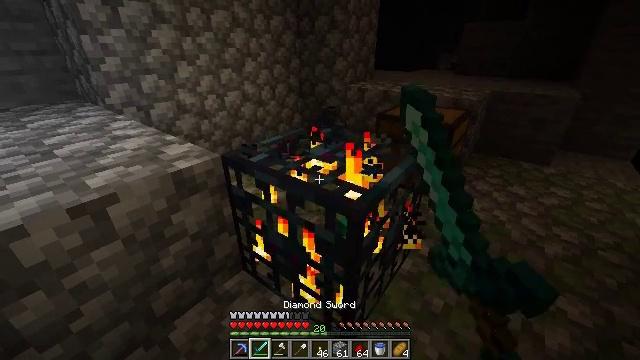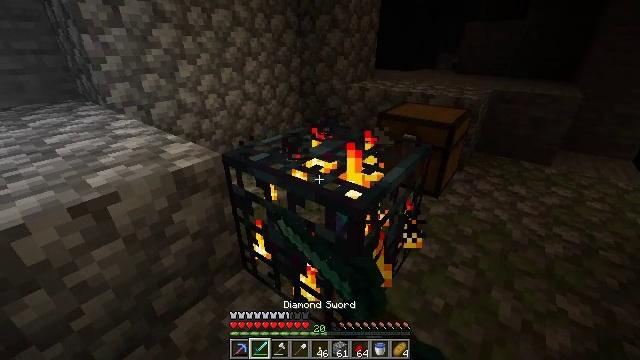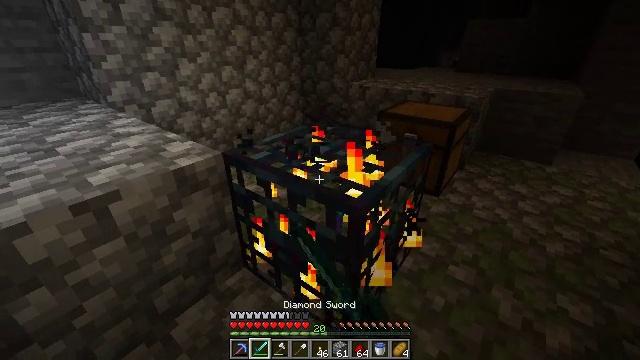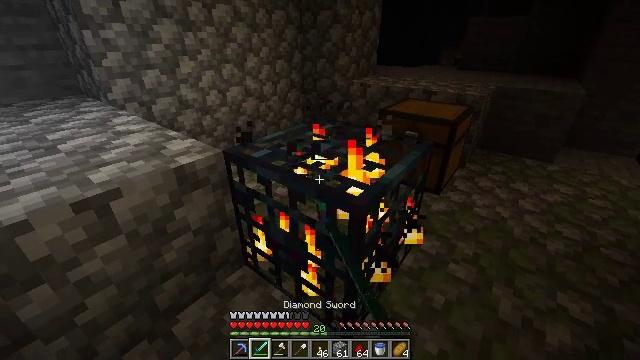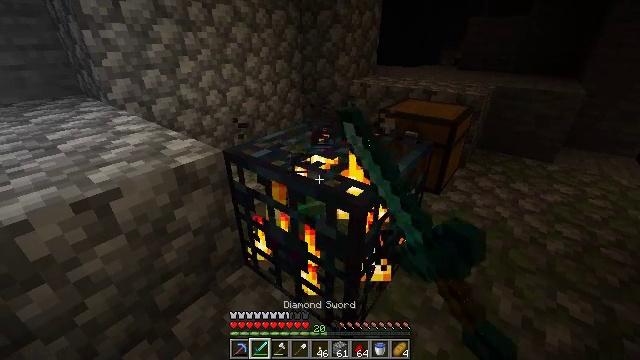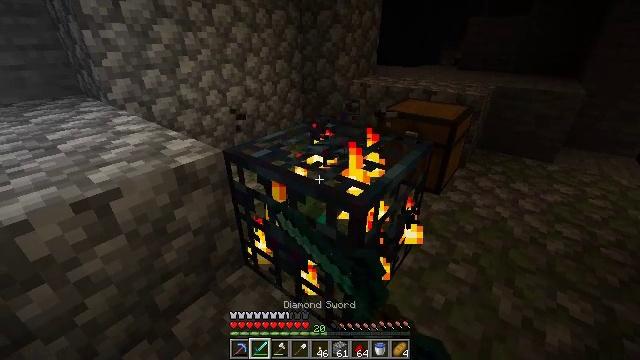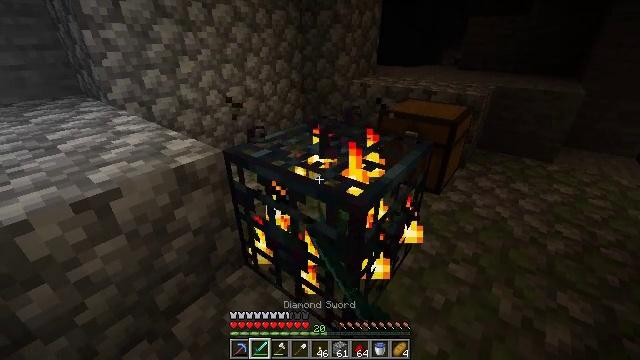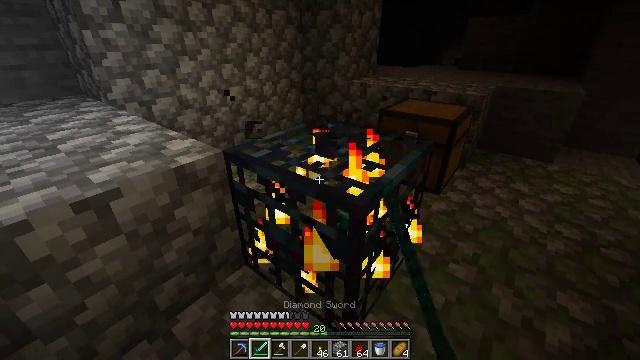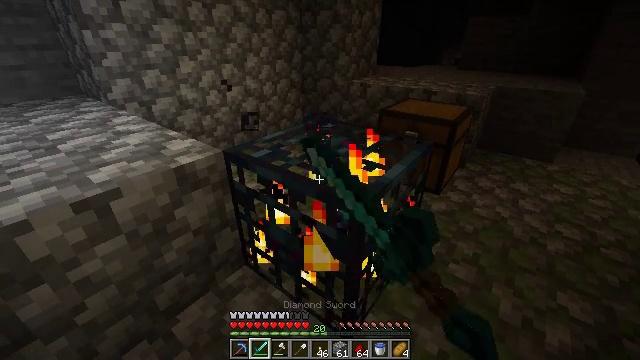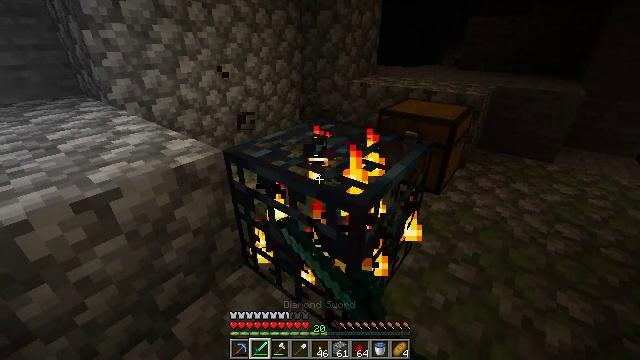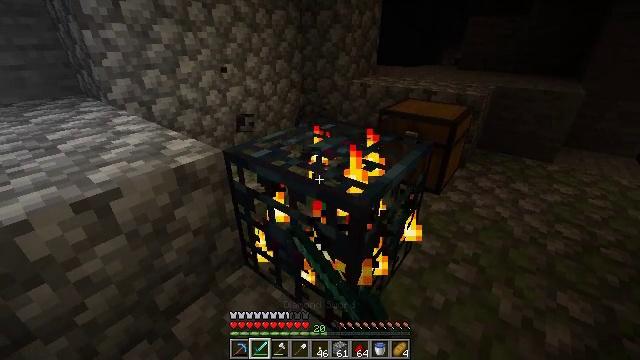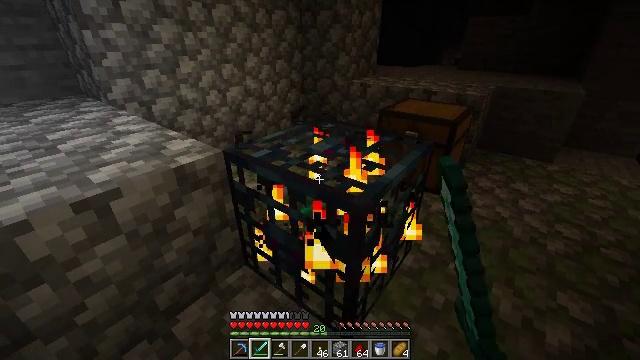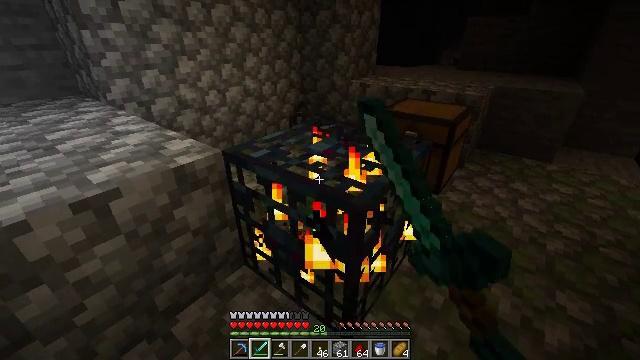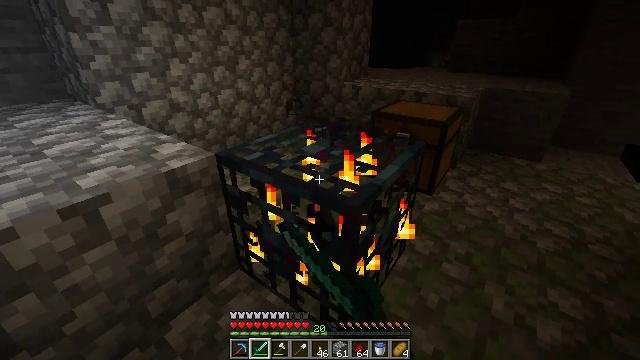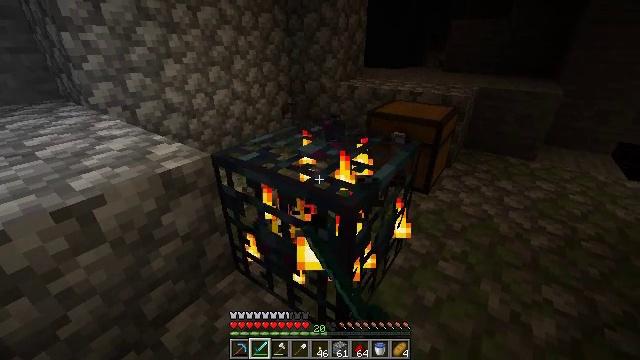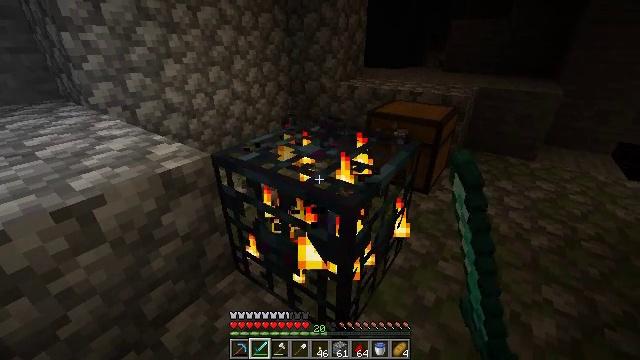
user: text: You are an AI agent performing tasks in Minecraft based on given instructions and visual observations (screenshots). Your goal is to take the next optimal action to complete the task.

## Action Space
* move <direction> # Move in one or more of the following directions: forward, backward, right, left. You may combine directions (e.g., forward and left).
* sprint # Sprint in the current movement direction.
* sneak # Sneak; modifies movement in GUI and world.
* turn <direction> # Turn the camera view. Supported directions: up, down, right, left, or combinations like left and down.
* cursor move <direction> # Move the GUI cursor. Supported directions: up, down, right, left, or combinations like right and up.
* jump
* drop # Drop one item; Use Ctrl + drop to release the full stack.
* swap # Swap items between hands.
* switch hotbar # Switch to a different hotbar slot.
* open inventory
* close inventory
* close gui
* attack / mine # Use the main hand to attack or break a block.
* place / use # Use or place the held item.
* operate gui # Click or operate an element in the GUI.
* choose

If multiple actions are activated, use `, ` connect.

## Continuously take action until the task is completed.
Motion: motion action
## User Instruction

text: Collect the spawner block.
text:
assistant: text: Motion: attack / mine
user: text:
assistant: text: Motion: attack / mine
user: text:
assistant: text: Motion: attack / mine
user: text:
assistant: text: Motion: attack / mine
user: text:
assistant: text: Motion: attack / mine
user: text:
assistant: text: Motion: attack / mine
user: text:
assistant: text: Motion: attack / mine
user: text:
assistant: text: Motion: attack / mine
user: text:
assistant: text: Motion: attack / mine
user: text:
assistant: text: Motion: attack / mine
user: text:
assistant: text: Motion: attack / mine
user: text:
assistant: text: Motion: attack / mine
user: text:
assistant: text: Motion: turn right, attack / mine
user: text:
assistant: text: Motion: attack / mine
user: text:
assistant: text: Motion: attack / mine
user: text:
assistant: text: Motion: attack / mine
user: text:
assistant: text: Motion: attack / mine
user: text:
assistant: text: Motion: attack / mine
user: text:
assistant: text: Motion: turn left and down, attack / mine
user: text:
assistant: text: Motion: turn left and down, attack / mine
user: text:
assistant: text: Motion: turn left, attack / mine
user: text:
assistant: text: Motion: turn right and down, attack / mine
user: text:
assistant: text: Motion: attack / mine
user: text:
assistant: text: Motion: attack / mine
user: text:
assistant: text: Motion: attack / mine
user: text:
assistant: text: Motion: attack / mine
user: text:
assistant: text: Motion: attack / mine
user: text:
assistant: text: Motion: attack / mine
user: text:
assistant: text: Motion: attack / mine
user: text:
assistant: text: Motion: attack / mine